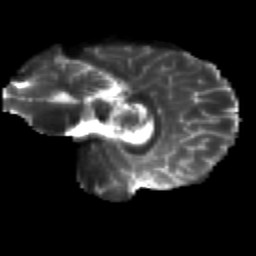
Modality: T2w
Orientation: sagittal
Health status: healthy
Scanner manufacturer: siemens
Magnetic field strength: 3 T
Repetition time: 12 s
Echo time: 0.092 s